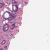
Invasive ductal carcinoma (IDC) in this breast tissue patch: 0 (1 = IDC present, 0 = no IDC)